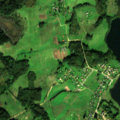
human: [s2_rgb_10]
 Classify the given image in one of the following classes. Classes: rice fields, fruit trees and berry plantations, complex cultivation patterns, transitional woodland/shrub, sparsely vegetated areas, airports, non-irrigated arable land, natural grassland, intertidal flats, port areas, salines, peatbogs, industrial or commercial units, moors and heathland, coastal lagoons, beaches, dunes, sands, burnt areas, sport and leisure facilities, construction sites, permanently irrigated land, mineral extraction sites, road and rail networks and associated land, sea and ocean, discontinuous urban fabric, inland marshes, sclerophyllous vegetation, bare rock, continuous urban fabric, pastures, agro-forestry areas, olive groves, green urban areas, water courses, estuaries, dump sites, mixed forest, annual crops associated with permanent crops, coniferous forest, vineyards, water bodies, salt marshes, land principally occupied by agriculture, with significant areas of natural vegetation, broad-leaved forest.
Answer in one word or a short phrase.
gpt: discontinuous urban fabric, non-irrigated arable land, complex cultivation patterns, mixed forest, water bodies